Field crop: maize
Growth stage: 2
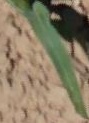
Species: maize